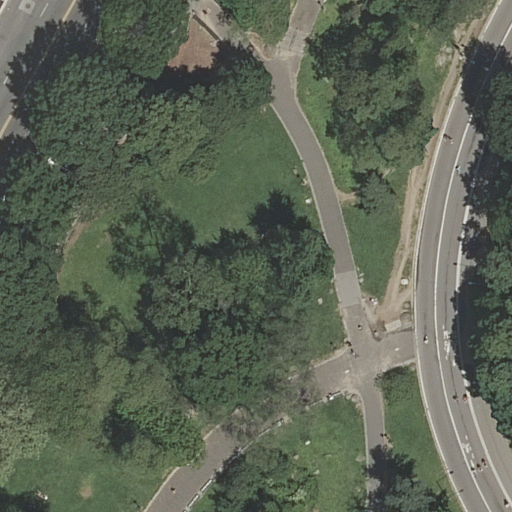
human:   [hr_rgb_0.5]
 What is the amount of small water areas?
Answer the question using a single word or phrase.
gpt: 0

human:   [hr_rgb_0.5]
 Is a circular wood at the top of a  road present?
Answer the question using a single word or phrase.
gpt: no

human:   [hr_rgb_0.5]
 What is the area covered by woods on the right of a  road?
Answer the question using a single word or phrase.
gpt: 287m2

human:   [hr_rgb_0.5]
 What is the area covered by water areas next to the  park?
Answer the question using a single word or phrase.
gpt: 0m2

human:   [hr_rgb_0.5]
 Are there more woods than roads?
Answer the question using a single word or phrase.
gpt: no

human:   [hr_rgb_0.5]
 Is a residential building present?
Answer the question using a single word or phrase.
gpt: no

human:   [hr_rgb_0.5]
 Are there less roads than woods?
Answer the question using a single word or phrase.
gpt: no

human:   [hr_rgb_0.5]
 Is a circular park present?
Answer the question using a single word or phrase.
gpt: no

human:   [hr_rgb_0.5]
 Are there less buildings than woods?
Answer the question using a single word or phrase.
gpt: yes

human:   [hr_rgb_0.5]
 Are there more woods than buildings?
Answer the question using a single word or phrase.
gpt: yes

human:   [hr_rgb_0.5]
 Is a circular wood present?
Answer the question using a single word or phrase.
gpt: no

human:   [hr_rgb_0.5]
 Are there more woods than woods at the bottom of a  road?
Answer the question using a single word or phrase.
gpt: no

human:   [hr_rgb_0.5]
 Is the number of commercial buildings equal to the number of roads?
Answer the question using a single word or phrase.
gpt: no

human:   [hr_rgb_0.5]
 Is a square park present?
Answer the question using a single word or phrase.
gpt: no

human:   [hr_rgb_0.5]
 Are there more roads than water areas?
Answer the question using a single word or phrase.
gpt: yes

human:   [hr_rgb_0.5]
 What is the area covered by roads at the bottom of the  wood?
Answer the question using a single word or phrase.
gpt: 0m2

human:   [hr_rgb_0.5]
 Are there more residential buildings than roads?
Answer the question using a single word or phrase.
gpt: no

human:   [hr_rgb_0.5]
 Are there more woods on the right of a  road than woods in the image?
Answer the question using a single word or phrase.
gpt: no

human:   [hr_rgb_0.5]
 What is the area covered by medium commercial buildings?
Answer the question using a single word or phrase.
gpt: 0m2

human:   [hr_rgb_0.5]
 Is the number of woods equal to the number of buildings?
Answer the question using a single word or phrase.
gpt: no

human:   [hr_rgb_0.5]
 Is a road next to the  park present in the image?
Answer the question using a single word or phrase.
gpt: yes

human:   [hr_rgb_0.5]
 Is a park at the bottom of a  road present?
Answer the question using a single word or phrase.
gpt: no

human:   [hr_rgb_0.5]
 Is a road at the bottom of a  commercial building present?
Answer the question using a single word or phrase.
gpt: no

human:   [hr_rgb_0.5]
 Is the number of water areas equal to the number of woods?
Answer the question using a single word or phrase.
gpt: no

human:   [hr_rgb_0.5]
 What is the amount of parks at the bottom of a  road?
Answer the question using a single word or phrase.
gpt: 0

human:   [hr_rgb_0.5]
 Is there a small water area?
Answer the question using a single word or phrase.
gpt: no

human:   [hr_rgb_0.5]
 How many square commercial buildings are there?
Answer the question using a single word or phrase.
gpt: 0

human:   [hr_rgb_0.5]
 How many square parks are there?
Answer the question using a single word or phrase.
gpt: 0

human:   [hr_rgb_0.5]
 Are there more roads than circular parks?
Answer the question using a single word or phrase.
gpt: yes

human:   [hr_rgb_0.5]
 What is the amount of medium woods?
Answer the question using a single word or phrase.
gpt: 1

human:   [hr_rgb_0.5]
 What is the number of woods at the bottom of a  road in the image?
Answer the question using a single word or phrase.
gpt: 1

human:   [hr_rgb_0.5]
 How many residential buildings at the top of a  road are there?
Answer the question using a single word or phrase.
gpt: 0

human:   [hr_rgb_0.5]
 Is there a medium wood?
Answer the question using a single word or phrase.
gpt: yes

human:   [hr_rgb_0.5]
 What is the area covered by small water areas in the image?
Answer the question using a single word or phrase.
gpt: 0m2

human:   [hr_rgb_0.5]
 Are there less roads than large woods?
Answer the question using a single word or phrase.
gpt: no

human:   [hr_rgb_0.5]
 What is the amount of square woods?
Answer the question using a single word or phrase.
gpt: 0